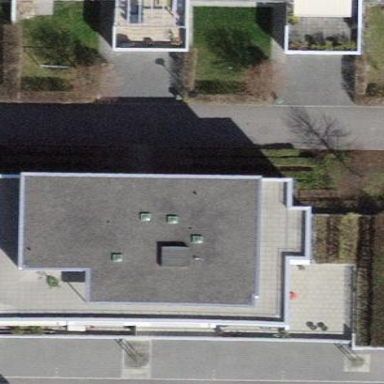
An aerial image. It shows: View of apartment building.